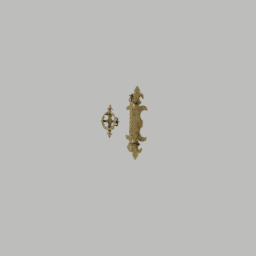
Label: mechanical